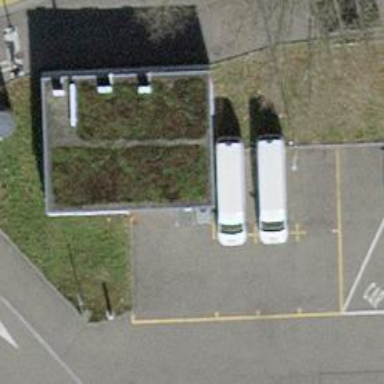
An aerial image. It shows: Car rental facility.